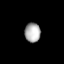
Tissue: lung
Cell type: Endothelial cells
Senescence score: 0.6711
Nuclear area (px): 297
Mean DAPI intensity: 173.704